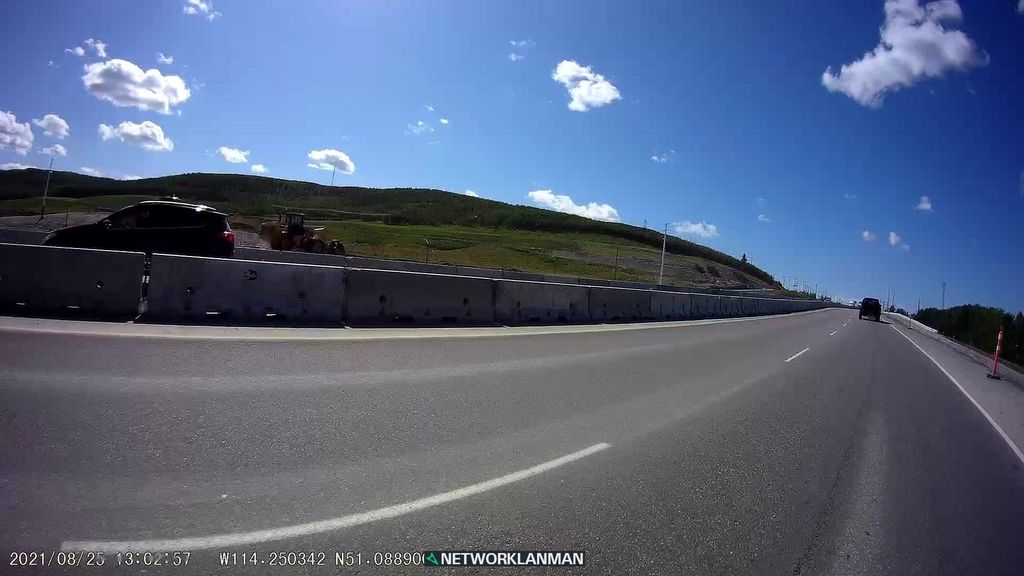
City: calgary